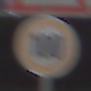
Verkehrszeichen: Geschwindigkeit100
Zusatzzeichen oben: KurveRechts
Umgebung: Outdoor, Suburban
Tageszeit: Night
Wetter: PartlyCloudy
Licht: Artificial
Jahreszeit: NotSpecified
Kontrast: HighContrast